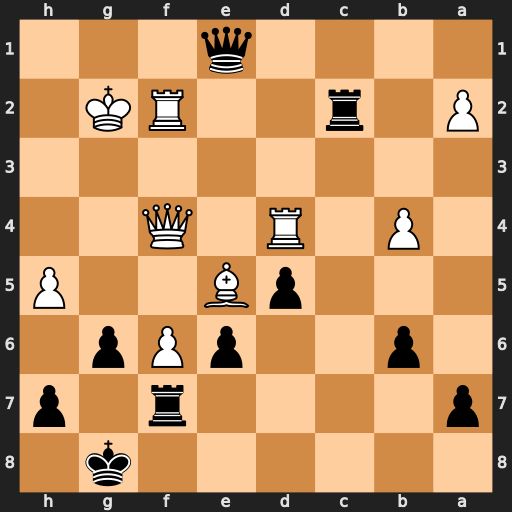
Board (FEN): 6k1/p4r1p/1p2pPp1/3pB2P/1P1R1Q2/8/P1r2RK1/4q3
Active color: b
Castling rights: -
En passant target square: -
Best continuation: Rxf2+ Qxf2 Qxe5